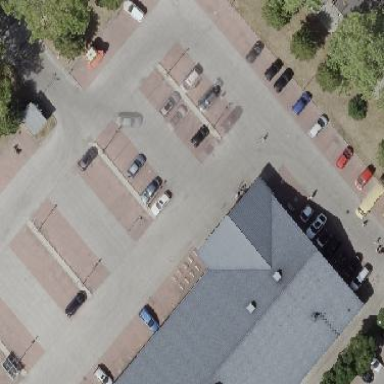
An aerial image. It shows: Parking area with surface.